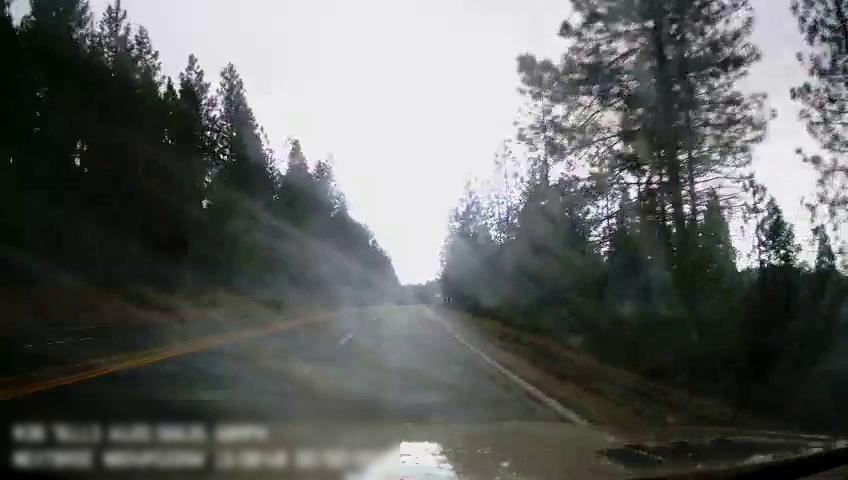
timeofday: Day
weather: Cloudy
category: Drivable Space
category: Lanes | Current Lane
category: Lanes | Current Lane
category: Lanes | Alternate Lane